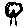
Label: tree